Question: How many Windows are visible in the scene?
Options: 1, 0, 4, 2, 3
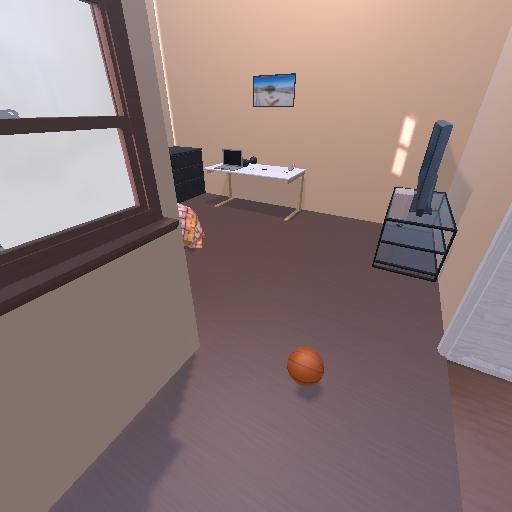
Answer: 1